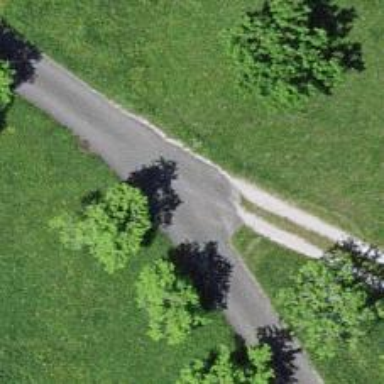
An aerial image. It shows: Well-maintained track road with grade 1 tracktype.